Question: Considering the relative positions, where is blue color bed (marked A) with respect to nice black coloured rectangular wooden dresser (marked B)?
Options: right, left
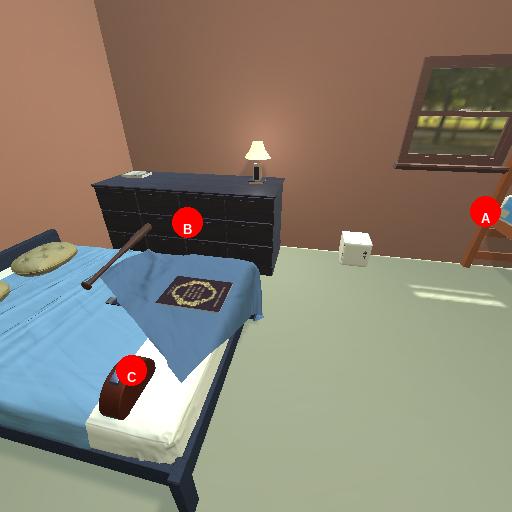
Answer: right